Question: I am new to Django and I have a problem with CSRF verification. I have so far created Django POST forms that are successful and have no CSRF errors. But when I try to create the following form, I get CSRF verification failure: "CSRF token missing or incorrect".
'''
{% for a in answers %}
{% csrf_token %}
<form class="" action="." method="post">
<input type="submit" value="{{ a.answer }}" name={{a.answer_id}}></input>
</form>
<p>Number of votes: {{ a.votes }}</p>
{% empty %}
<p>There are no answers for the poll</p>
{% endfor %}
'''
Here is what the models look like:
'''
class Question(models.Model):
date_added = models.DateTimeField(auto_now_add=True)
question = models.CharField(max_length=200)
number_of_answers = models.IntegerField(default=0)
class Answer(models.Model):
question = models.ForeignKey(Question)
answer = models.CharField(max_length=200)
votes = models.IntegerField(default=0)
'''
Here is what the view function for that form looks like (so far I haven't added any code to process the post request):
'''
def poll(request, question_id):
if request.method == "POST":
pass
poll = Question.objects.get(id=question_id)
answers = poll.answer_set.order_by()
context = {'poll' : poll, 'answers' : answers}
return render(request, 'polls/poll.html', context)
'''
Basically, for each question there are multiple answers. I want to allow the user to click the button associated to a particular answer. Once the user clicks a button, I want to increase the vote for that answer in the database (I haven't added the code to do this yet, but this is the goal). I then want the page to reload with the newly added vote.

Does anybody know what I am doing wrong or what I am missing?
Thank you!
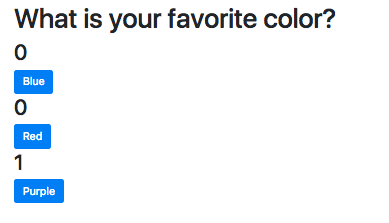
Answer: The csrf token goes inside the form:
'''
<form class="" action="." method="post">
{% csrf_token %} <!--here goes the token-->
<input type="submit" value="{{ a.answer }}" name={{a.answer_id}}></input>
</form>
'''